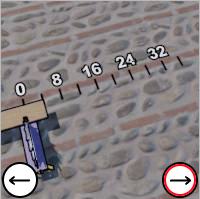
Task: length
Answer: 4
First scale value: 8.0